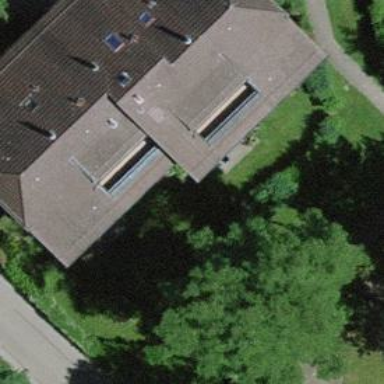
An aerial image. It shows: Residential building with half-hipped roof shape.